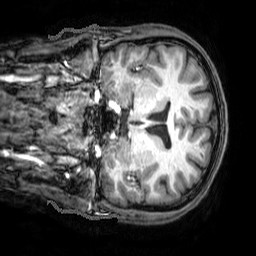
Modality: T1w
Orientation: sagittal
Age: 20
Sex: male
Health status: ill
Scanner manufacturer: philips
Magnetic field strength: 3 T
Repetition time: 8.077 s
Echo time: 3.7 s